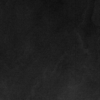
Label: dusty